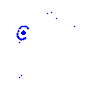
Particle: kaon